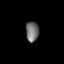
Tissue: lung
Cell type: Epithelial cells
Senescence score: 0.2257
Nuclear area (px): 255
Mean DAPI intensity: 112.518